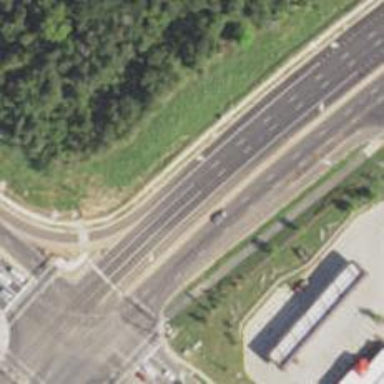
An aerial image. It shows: This image shows trunk highway that functions as expressway.